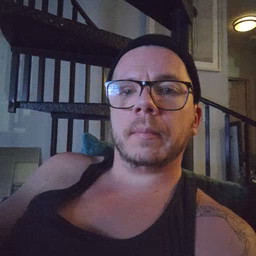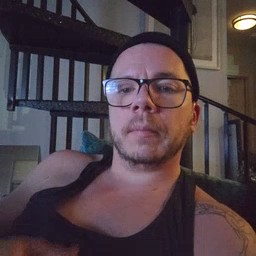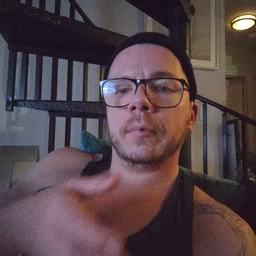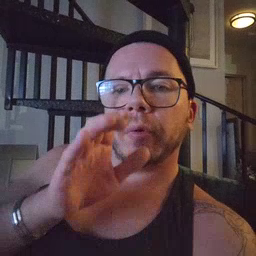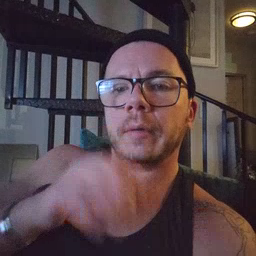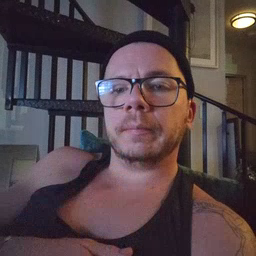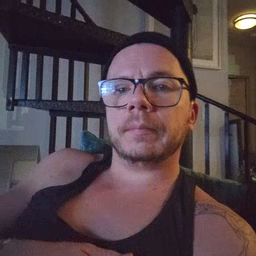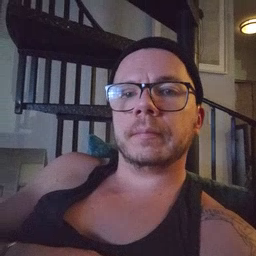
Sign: drink